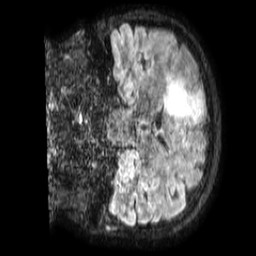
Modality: FLAIR
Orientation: coronal
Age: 68
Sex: female
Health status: ill
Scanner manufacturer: philips
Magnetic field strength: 3 T
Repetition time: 4.8 s
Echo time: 0.34 s